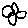
Label: flower